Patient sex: M
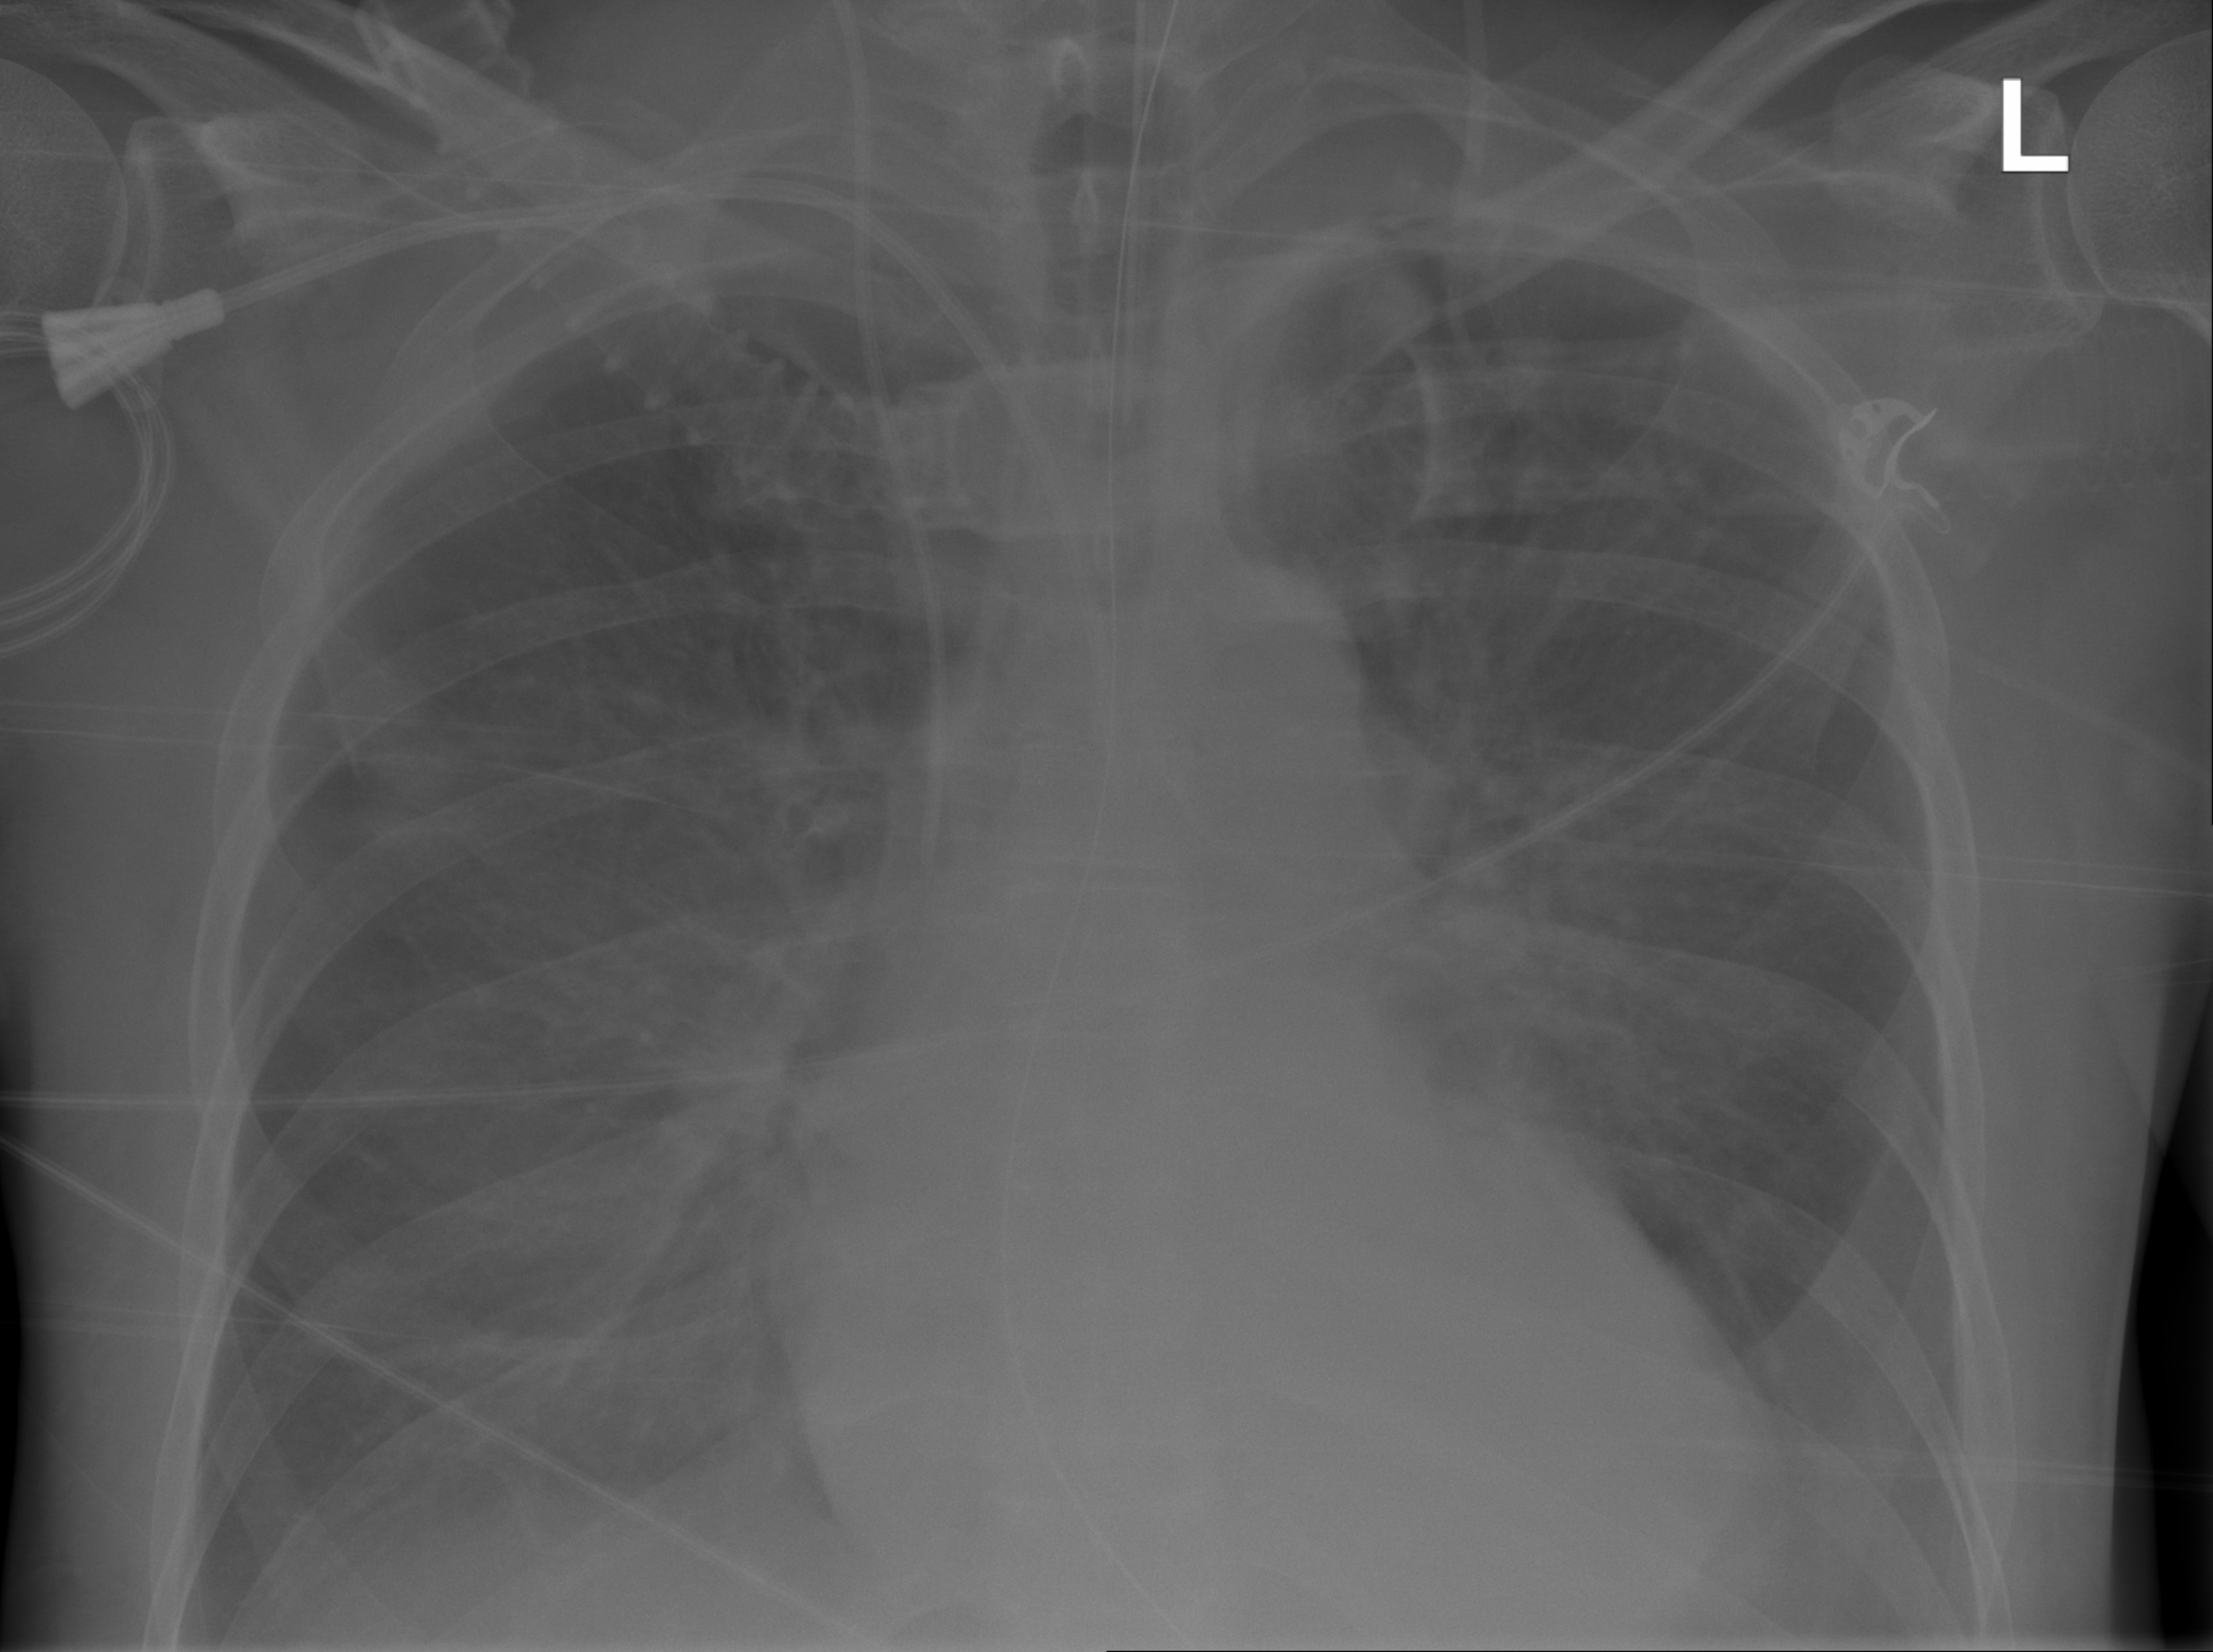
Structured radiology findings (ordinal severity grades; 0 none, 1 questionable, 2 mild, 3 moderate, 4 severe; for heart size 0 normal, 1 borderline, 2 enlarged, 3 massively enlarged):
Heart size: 1
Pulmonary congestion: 2
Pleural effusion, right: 2
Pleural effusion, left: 2
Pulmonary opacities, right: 1
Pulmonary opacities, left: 1
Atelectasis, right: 0
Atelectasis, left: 0